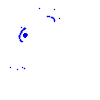
Particle: proton